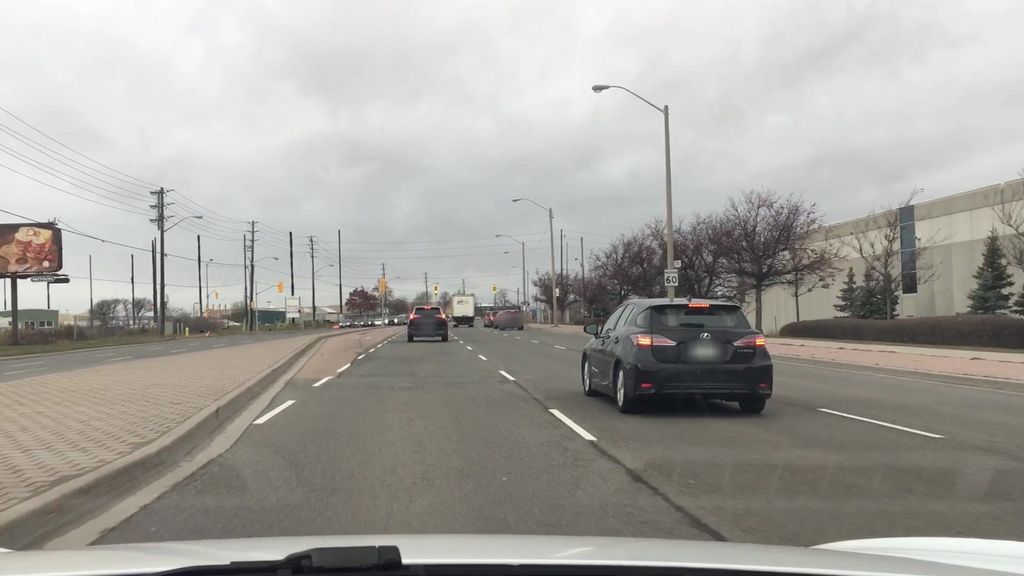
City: toronto